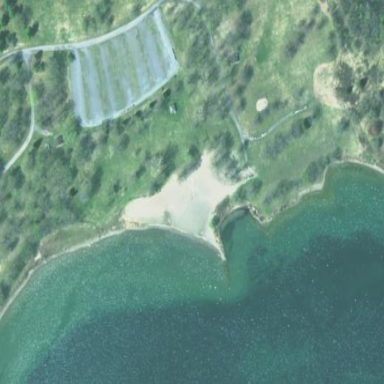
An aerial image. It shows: Picnic site for tourists.